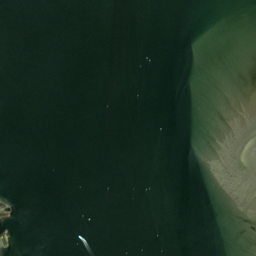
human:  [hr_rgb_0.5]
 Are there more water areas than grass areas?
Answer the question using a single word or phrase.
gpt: no

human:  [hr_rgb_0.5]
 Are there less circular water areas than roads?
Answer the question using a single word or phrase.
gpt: yes

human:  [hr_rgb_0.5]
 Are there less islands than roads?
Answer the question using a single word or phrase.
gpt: yes

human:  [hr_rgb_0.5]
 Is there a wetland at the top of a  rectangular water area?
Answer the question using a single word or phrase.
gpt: no

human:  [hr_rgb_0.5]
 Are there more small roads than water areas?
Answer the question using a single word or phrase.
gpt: yes

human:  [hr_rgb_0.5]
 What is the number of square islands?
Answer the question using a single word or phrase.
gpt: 0

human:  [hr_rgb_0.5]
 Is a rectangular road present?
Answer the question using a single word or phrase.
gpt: no

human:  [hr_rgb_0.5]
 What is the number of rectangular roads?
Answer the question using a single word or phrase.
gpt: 0

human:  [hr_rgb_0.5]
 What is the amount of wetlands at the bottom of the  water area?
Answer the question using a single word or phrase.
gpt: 0

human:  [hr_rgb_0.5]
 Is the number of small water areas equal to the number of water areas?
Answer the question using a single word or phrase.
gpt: no

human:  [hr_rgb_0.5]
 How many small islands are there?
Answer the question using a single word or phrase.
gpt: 0

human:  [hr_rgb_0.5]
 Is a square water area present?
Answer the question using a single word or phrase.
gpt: no

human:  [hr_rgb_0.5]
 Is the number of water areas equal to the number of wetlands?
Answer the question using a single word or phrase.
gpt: no

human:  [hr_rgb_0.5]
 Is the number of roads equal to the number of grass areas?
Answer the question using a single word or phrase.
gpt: yes

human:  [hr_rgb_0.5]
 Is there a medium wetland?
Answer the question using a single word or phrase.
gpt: no

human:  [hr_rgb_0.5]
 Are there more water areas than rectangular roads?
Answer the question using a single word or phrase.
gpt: yes

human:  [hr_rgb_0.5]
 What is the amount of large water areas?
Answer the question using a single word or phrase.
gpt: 1

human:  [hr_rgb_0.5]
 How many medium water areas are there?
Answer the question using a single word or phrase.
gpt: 0

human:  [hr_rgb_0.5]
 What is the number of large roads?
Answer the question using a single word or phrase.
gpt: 0

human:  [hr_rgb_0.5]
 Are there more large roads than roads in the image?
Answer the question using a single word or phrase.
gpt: no

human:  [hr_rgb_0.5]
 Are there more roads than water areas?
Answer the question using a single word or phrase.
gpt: yes

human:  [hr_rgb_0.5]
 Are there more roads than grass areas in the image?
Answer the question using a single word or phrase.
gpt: no

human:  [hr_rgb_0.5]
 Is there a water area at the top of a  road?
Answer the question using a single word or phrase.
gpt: no

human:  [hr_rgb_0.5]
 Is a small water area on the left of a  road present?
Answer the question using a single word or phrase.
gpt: no

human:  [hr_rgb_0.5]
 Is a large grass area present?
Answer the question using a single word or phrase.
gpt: yes

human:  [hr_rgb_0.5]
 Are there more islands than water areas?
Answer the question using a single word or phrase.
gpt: no

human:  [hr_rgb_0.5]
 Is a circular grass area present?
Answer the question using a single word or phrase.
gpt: no

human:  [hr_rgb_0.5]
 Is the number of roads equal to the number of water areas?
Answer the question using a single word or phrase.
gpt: no

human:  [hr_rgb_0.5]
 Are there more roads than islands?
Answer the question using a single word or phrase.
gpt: yes

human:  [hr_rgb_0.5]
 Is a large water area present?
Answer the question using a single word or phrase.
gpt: yes

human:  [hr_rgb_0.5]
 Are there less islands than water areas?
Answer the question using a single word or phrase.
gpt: no

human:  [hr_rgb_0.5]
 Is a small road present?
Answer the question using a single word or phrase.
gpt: yes

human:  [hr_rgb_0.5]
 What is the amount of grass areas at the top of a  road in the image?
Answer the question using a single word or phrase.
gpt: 0

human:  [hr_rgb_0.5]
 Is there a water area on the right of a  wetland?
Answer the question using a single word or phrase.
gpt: no

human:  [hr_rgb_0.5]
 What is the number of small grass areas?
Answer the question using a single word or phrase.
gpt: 0

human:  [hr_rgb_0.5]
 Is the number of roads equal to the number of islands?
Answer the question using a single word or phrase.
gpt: no